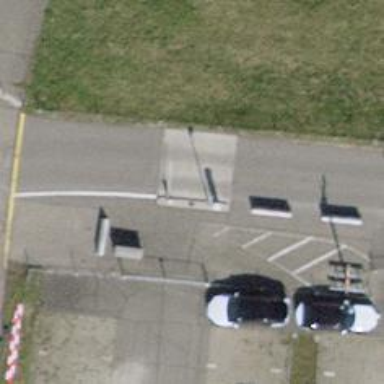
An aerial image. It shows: Lift gate barrier.